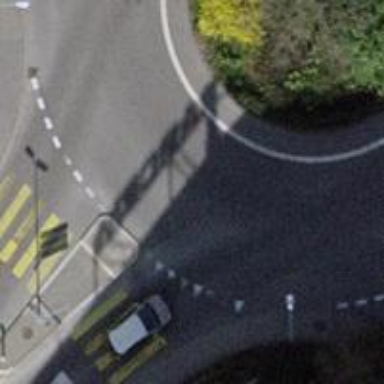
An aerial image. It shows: Primary highway with asphalt surface leading to roundabout.